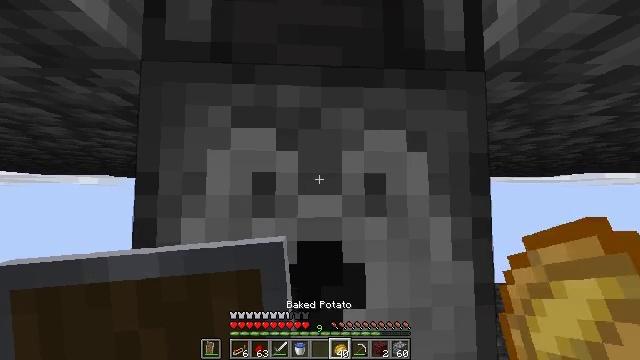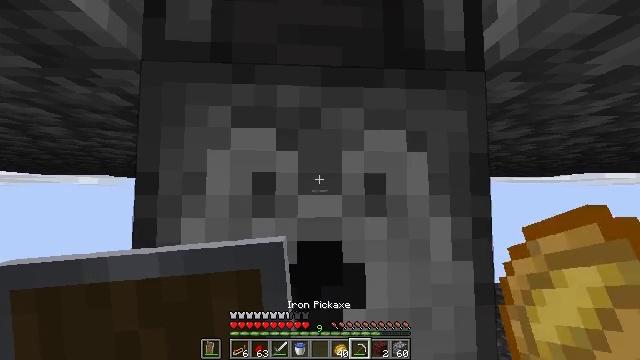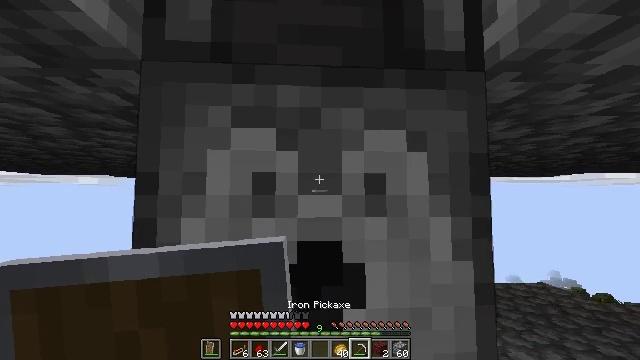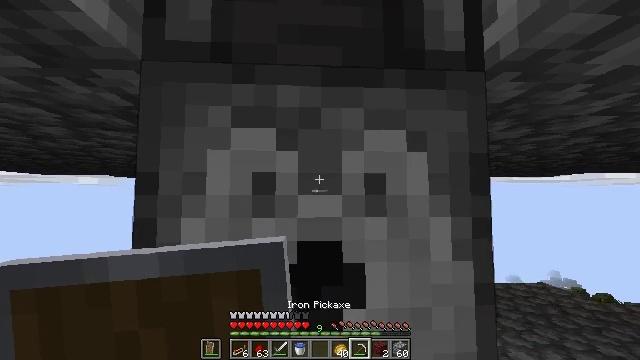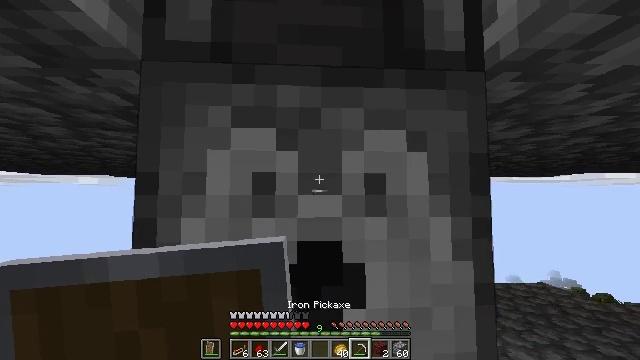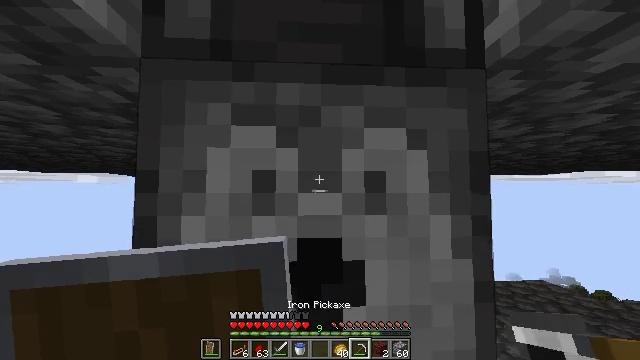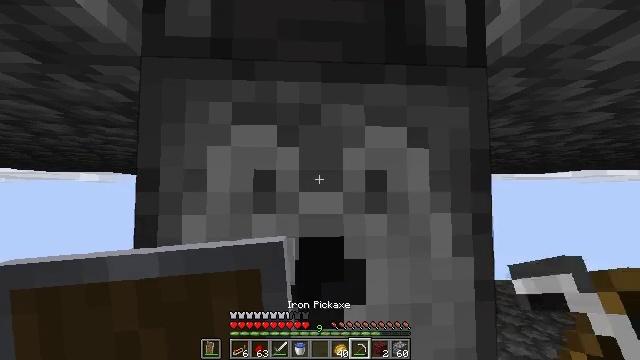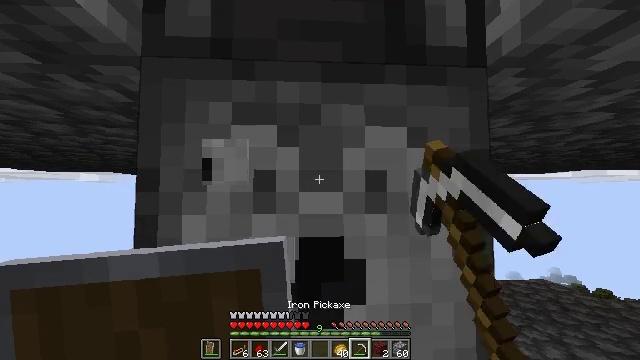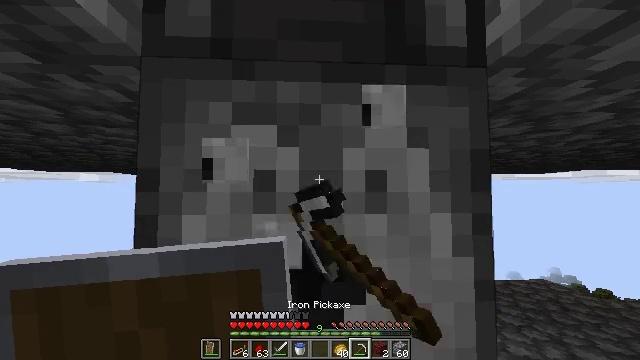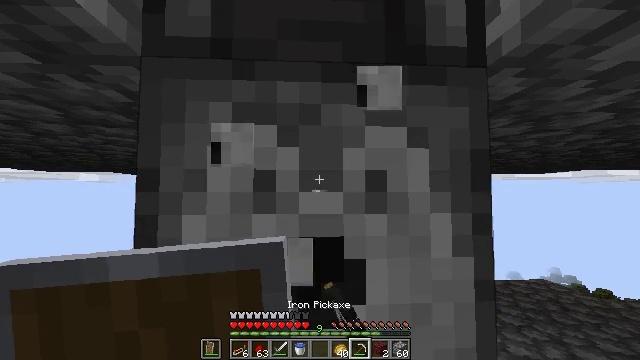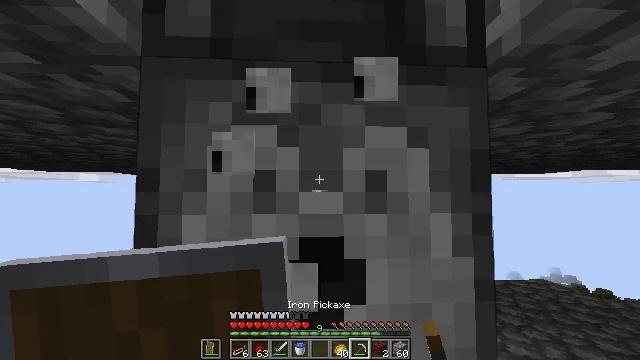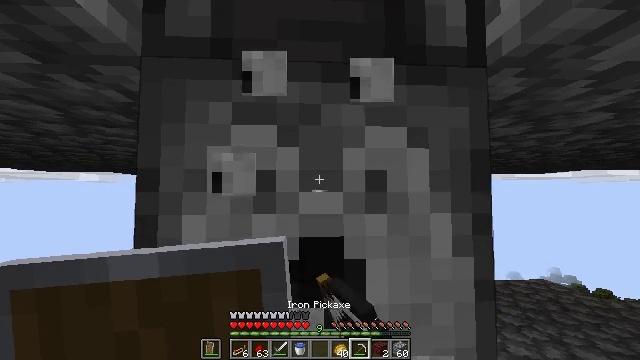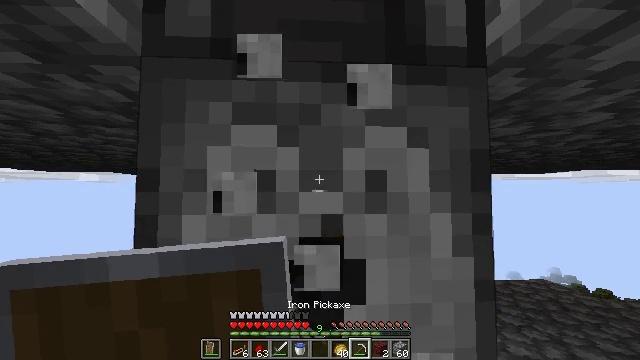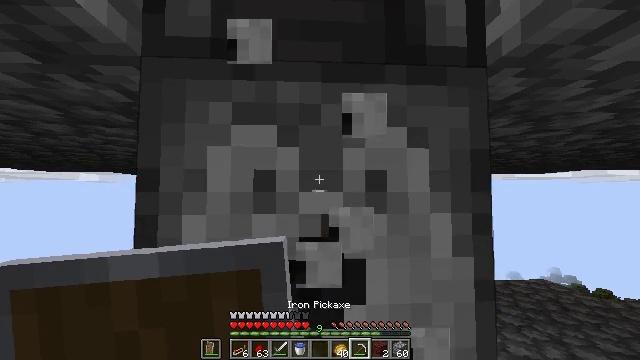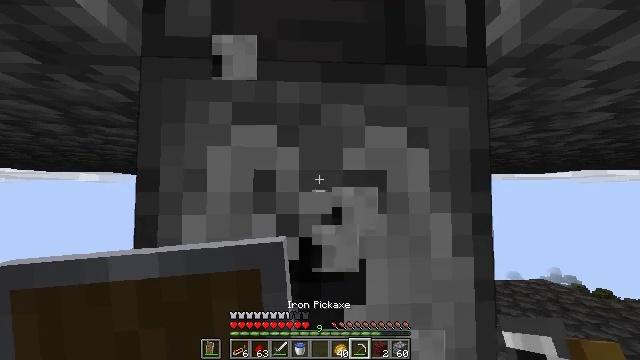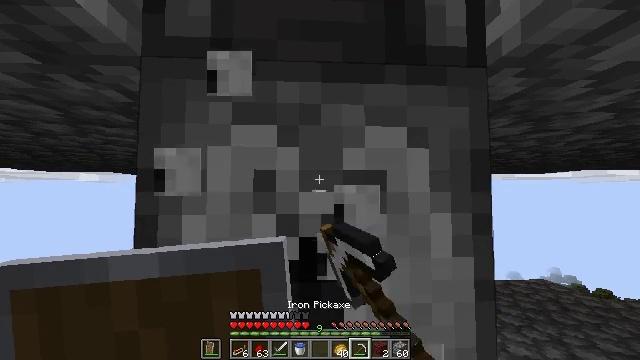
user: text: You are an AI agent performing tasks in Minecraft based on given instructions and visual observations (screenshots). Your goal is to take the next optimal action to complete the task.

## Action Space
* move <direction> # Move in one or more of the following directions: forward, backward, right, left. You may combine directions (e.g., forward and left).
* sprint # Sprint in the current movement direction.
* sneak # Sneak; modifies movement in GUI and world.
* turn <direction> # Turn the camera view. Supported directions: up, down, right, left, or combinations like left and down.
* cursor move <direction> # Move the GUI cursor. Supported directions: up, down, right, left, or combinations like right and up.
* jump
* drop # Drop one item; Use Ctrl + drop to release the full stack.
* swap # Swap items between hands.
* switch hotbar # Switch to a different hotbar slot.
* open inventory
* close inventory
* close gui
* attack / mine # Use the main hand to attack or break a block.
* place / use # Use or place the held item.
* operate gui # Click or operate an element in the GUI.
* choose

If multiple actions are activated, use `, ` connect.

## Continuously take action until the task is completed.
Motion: motion action
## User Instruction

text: Destroy the dispenser to move it.
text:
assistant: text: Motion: no_op
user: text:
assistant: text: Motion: no_op
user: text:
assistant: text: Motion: no_op
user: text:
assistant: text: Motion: no_op
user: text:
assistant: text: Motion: no_op
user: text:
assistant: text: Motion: attack / mine
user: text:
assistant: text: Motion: attack / mine
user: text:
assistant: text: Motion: attack / mine
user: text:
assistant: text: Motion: attack / mine
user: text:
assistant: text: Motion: attack / mine
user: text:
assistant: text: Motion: attack / mine
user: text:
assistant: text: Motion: attack / mine
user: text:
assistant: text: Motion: attack / mine
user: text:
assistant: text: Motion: attack / mine
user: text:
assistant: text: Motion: attack / mine
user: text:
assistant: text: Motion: attack / mine
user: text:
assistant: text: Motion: attack / mine
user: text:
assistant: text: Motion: attack / mine
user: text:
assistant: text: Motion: attack / mine
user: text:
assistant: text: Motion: attack / mine
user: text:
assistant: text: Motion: attack / mine
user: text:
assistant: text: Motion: attack / mine
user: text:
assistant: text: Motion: attack / mine
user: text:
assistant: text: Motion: attack / mine
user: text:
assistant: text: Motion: attack / mine
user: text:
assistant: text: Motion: attack / mine
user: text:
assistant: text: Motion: attack / mine
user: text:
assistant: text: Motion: attack / mine
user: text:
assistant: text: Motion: attack / mine
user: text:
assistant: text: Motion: attack / mine